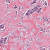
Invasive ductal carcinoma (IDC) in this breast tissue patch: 1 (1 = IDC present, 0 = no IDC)